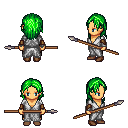
a pixel art fantasy rpg character, female body template, human, tanned skin, white robe, gold greaves, green long hairstyle, cloth bracers, brown shoes, spear, four views (front, back, left, right), 2x2 character sprite sheet, small pixel art, hard edges, no anti-aliasing